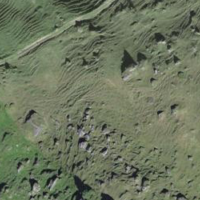
EUNIS habitat code: 26
Species observed at this site:
Plantago media